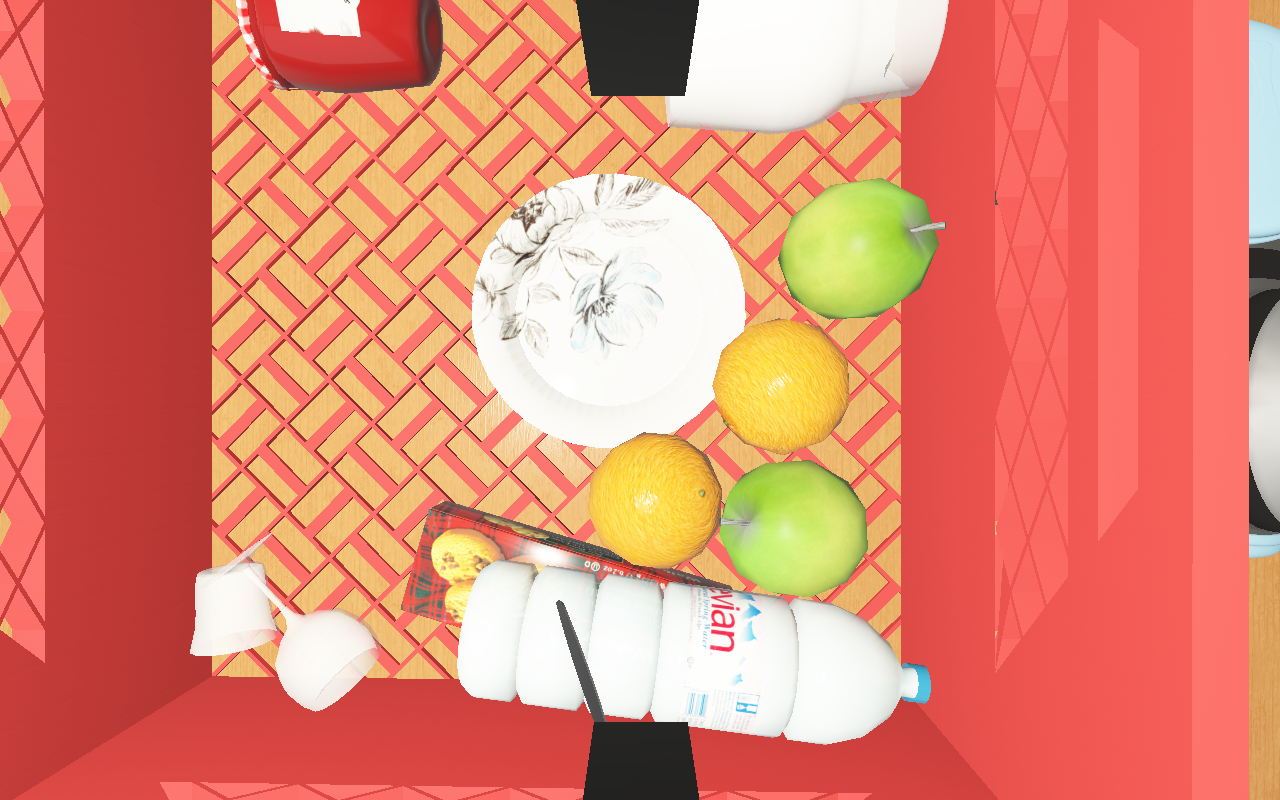
Objects in the scene:
water bottle
jam jar
cereal box
cereal box